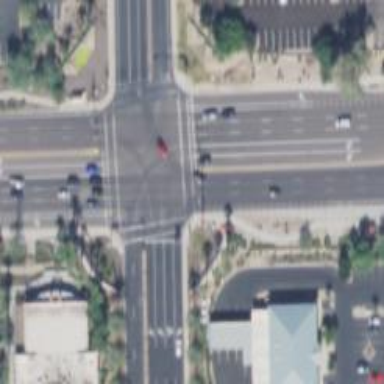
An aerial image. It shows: Solid stop line on the road marking.